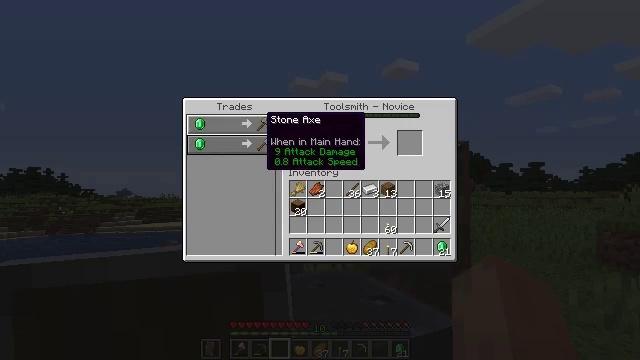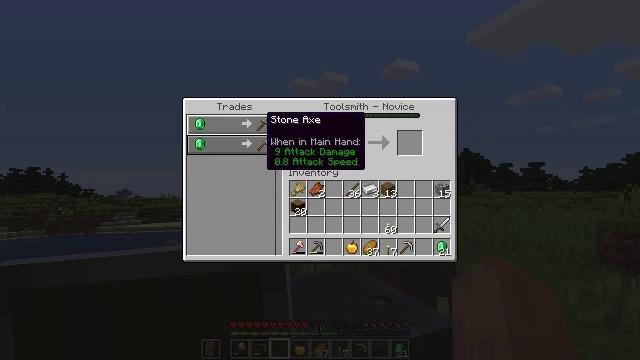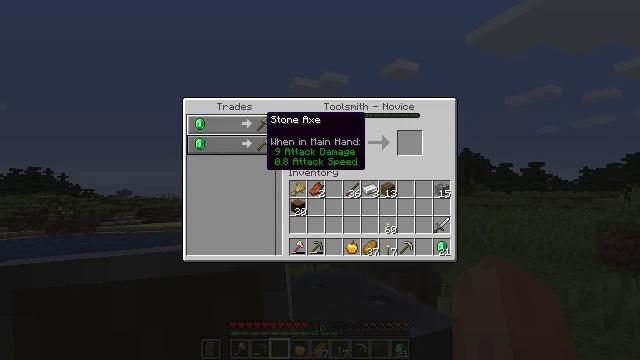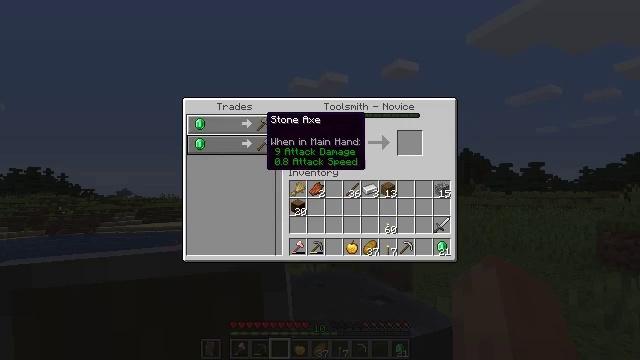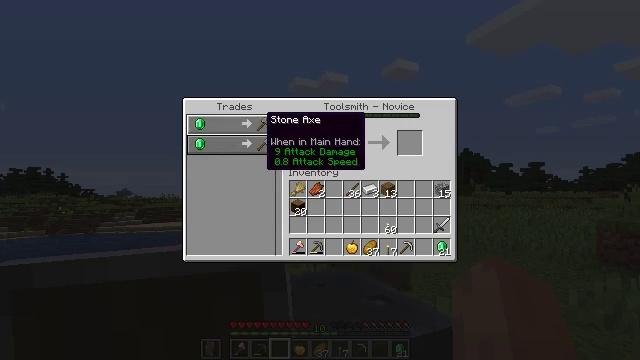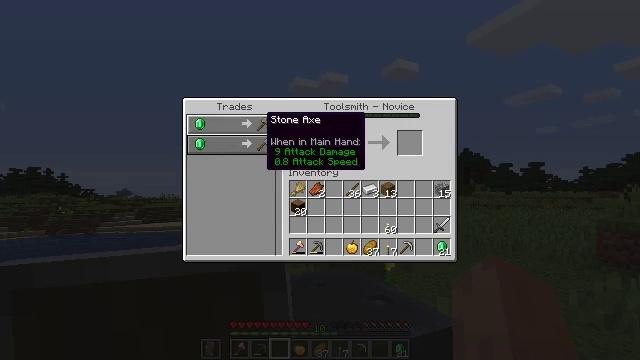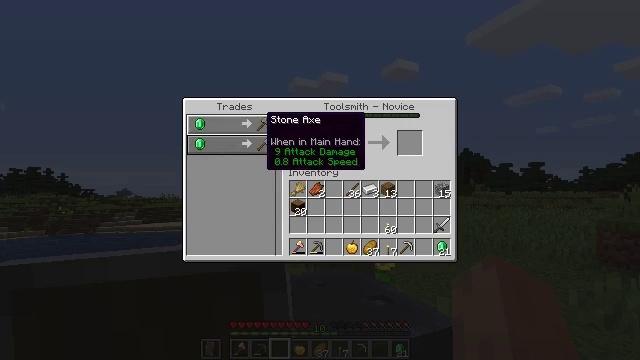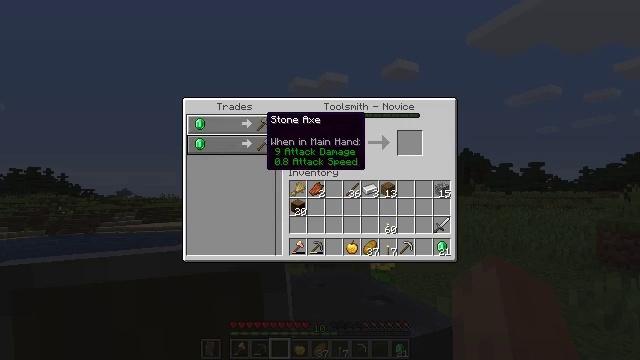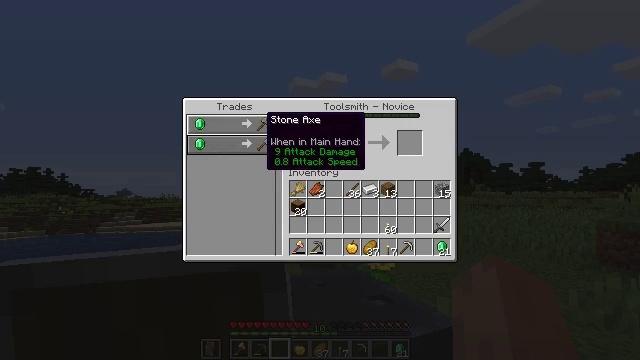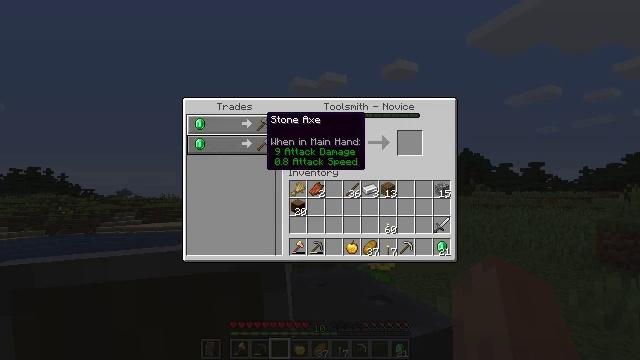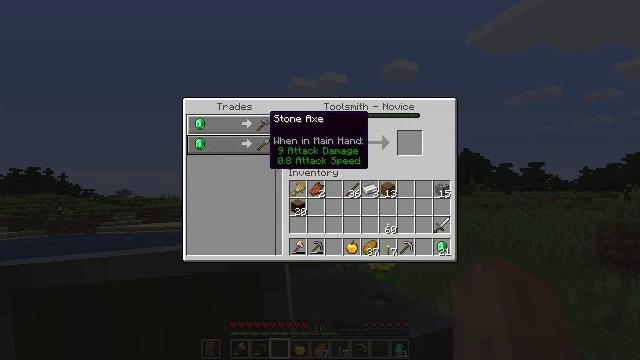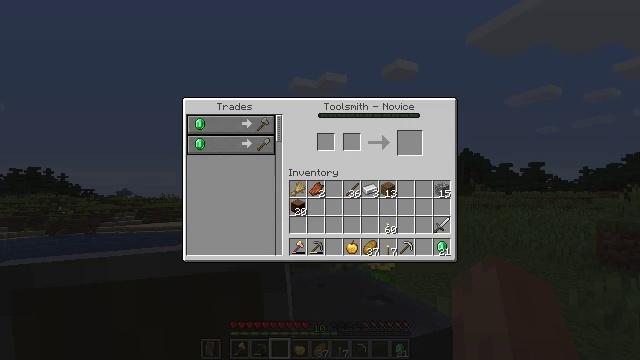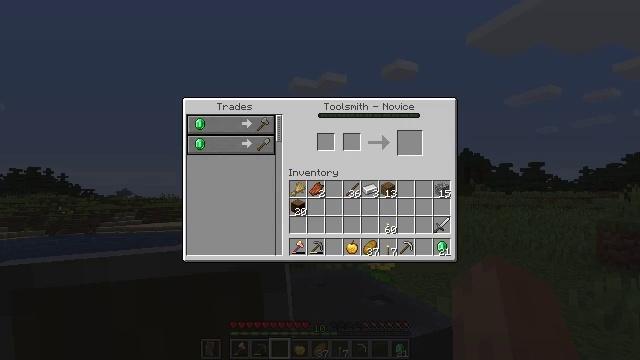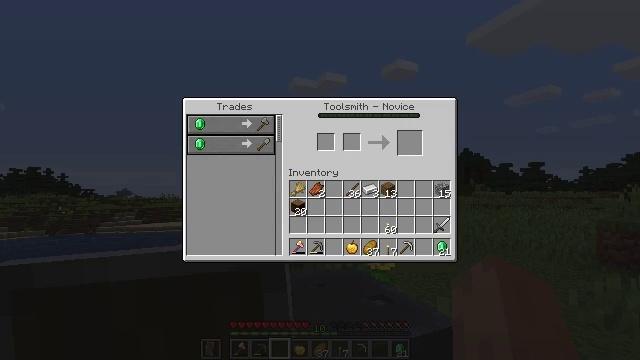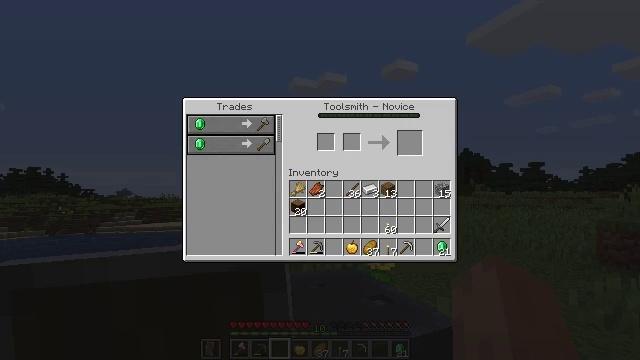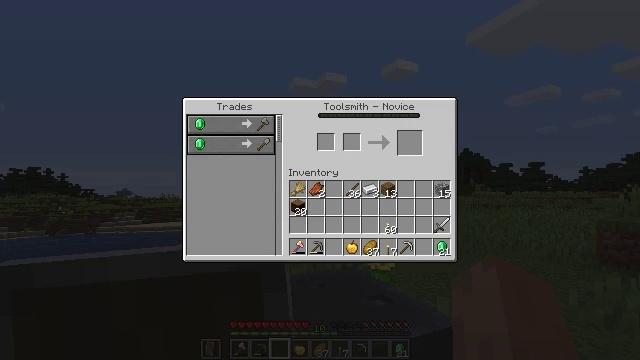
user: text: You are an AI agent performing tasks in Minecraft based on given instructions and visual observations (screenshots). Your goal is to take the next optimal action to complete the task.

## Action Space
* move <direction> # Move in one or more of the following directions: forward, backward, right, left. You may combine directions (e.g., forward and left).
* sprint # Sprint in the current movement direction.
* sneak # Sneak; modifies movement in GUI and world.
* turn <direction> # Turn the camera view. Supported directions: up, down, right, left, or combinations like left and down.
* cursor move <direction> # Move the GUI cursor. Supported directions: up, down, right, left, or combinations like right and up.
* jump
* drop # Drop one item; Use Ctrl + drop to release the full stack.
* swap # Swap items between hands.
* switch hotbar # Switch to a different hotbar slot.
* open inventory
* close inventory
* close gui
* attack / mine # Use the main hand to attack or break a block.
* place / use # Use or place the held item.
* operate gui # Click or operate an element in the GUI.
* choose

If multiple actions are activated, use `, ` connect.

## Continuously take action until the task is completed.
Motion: motion action
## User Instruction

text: Mine the smithing table.
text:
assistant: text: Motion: no_op
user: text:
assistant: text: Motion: no_op
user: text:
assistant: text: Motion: no_op
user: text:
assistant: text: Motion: no_op
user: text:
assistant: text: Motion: no_op
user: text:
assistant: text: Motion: no_op
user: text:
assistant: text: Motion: no_op
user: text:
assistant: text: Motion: no_op
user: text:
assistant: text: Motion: no_op
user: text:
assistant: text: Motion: no_op
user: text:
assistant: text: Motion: cursor move right
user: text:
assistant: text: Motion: cursor move right
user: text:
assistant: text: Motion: cursor move right
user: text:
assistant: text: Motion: cursor move right
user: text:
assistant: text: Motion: no_op
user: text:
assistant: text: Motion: no_op
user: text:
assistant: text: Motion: no_op
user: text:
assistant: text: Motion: no_op
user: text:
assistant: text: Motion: no_op
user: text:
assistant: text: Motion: no_op
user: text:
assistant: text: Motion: no_op
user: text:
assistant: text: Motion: no_op
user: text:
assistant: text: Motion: no_op
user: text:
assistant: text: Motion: no_op
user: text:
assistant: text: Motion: no_op
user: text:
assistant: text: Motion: no_op
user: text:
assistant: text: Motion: no_op
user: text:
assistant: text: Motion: no_op
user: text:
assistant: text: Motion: no_op
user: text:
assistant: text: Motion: no_op